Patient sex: M
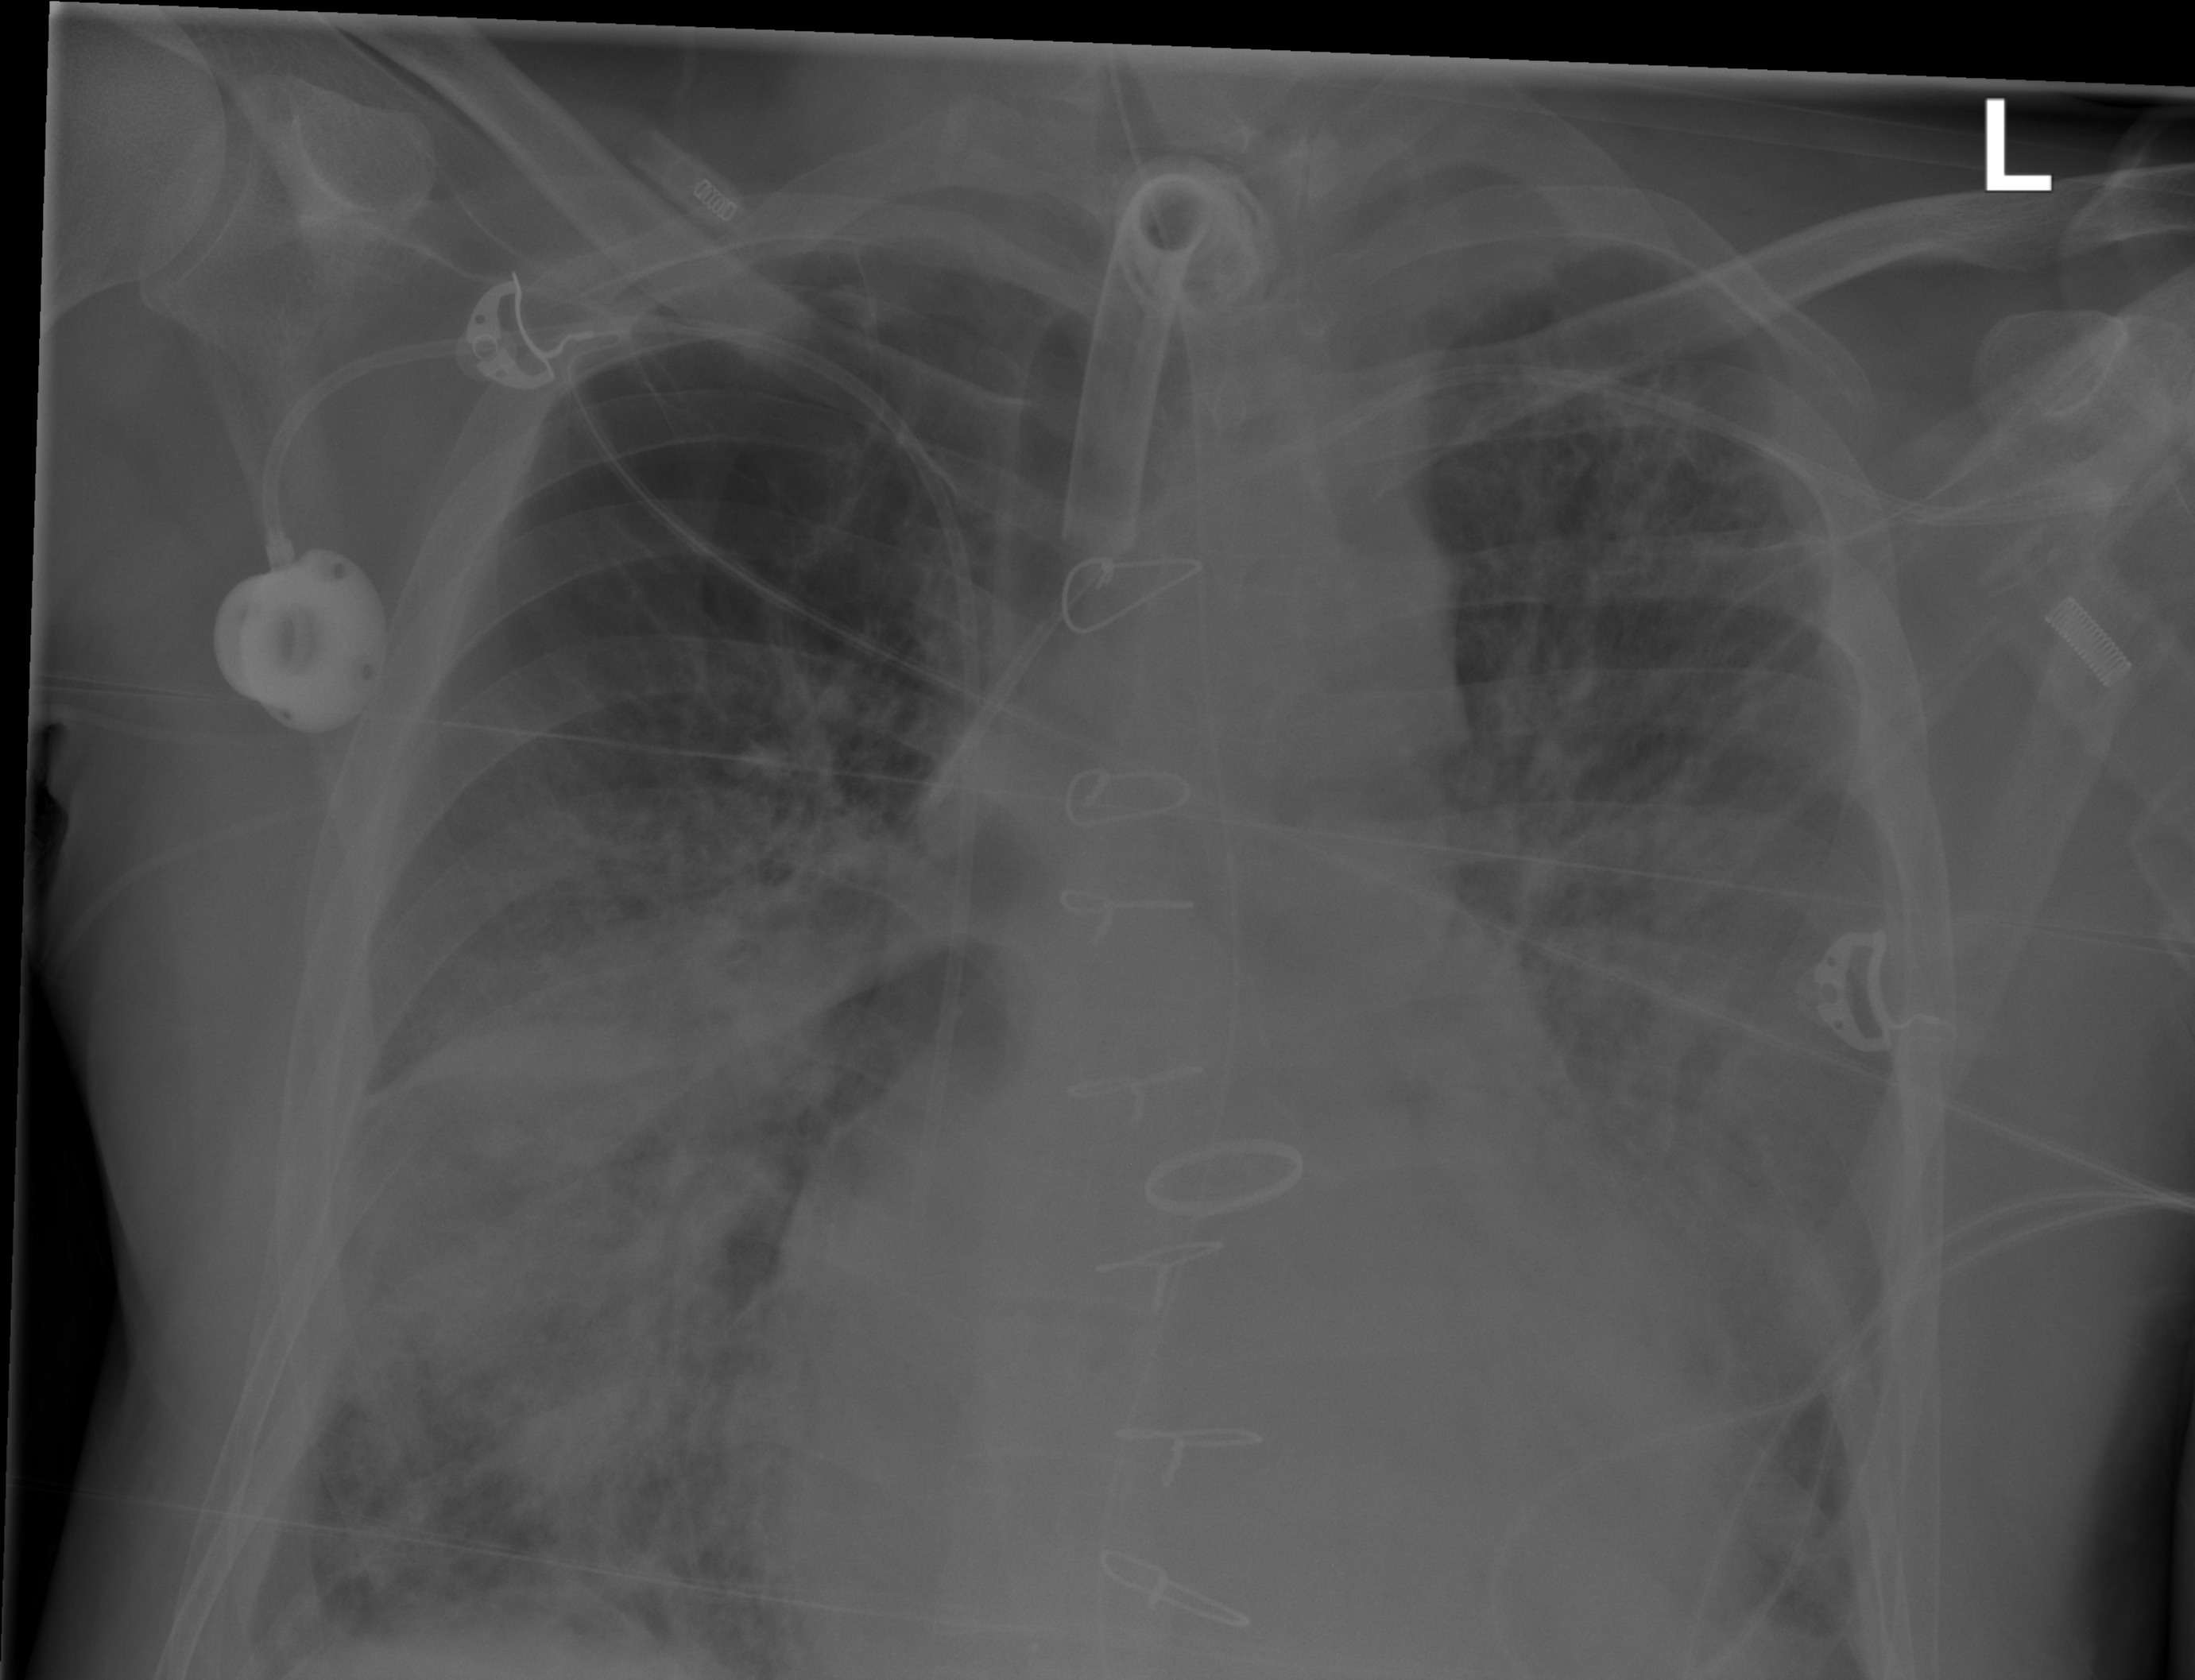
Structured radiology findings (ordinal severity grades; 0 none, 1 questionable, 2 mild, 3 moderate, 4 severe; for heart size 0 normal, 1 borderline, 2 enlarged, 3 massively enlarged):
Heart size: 2
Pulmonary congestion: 2
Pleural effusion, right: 2
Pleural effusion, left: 2
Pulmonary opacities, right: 3
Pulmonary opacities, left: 3
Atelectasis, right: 3
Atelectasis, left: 3